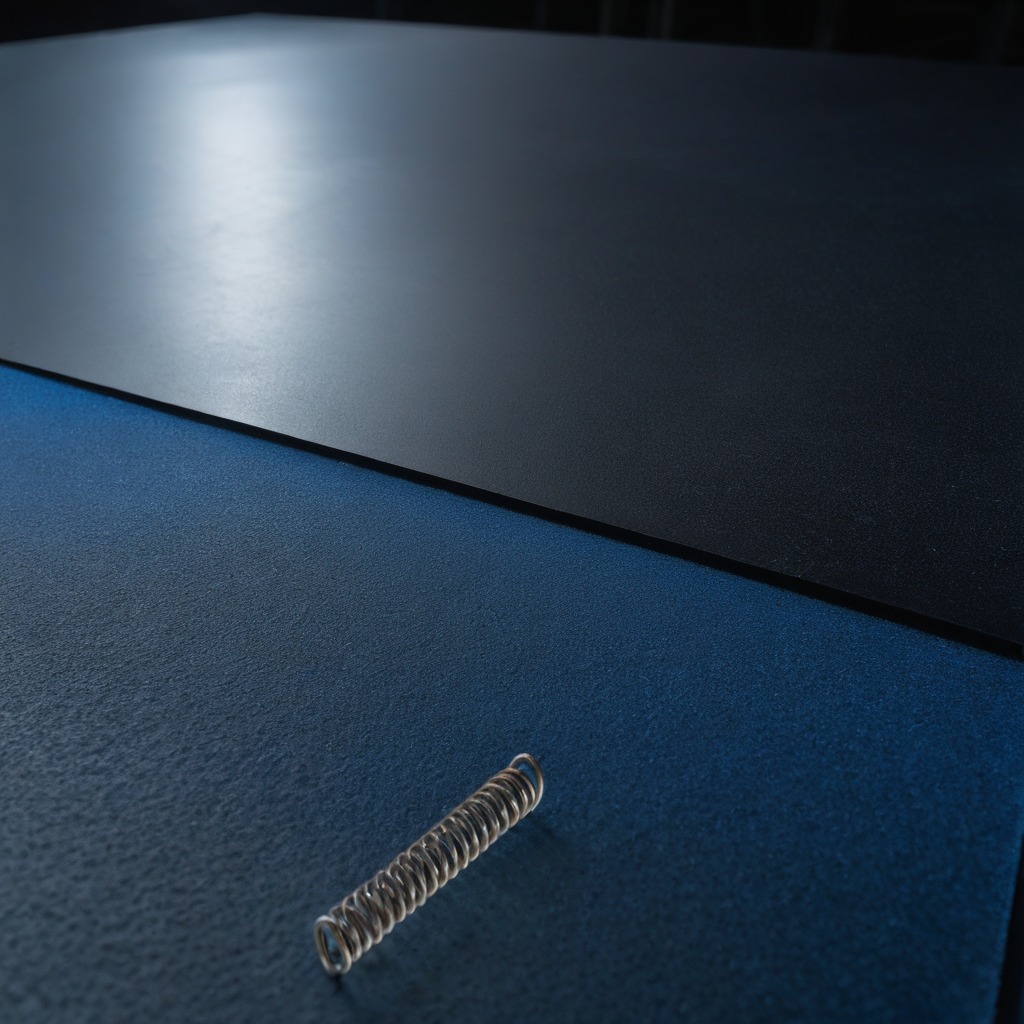
A coiled metal spring is lying on a clean granite tabletop.